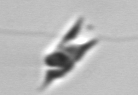
Label: Chrysochromulina_lanceolata